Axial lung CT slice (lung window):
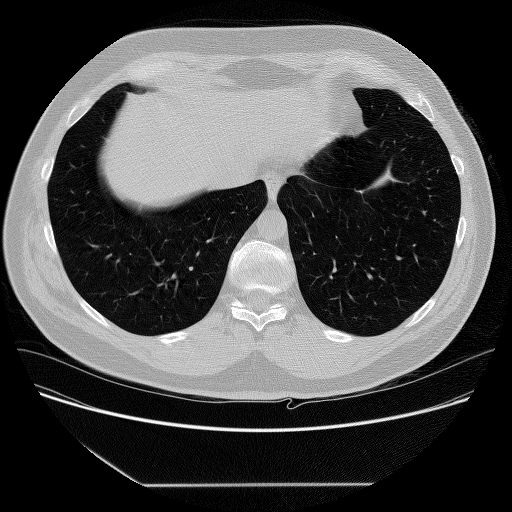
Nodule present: no